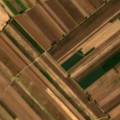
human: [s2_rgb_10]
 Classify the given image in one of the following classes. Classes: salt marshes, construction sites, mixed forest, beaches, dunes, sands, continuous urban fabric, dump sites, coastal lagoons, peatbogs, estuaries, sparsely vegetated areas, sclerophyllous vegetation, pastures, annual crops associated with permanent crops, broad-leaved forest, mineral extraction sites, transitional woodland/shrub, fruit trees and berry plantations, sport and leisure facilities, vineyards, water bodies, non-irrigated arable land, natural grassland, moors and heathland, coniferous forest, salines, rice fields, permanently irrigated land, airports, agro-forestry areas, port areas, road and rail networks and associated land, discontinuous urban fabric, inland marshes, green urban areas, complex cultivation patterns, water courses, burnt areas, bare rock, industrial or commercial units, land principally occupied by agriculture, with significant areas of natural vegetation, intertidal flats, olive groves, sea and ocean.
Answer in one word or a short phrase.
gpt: permanently irrigated land